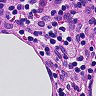
Metastatic tissue present: no